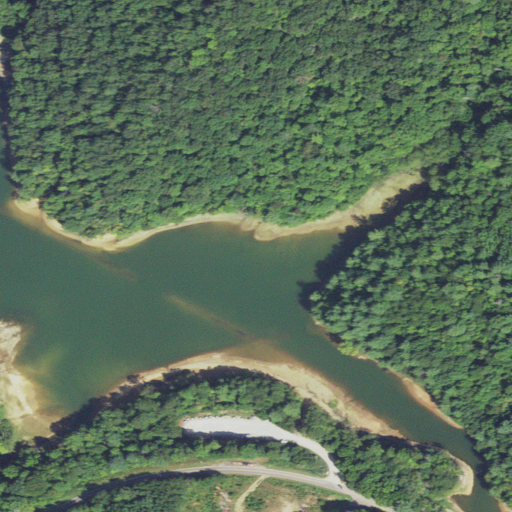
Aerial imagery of valley in North Carolina named Wet Hollow containing deciduous forest, open water, grassland, evergreen forest, low intensity development, open development, mixed forest, barren land, and medium intensity development